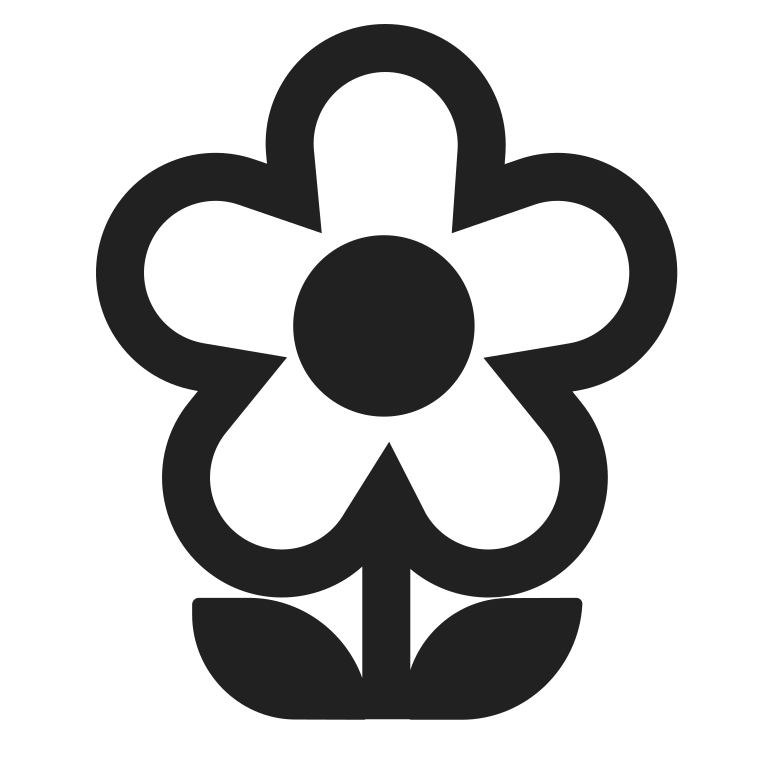
blossom high contrast